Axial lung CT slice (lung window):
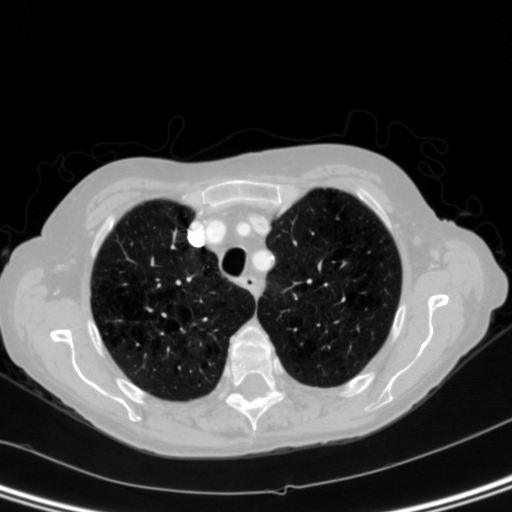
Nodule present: no